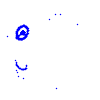
Particle: pion